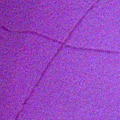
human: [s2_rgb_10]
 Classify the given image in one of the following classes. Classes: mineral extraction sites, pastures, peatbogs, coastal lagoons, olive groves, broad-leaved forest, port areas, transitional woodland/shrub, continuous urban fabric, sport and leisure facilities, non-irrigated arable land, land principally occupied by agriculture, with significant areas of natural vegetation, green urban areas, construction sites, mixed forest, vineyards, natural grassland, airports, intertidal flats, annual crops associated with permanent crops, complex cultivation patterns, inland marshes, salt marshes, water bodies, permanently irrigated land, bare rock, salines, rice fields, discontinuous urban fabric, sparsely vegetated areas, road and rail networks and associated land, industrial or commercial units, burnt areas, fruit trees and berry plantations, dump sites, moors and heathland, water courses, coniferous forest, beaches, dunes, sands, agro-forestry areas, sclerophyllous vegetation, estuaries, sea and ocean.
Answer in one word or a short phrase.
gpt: sea and ocean